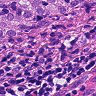
Metastatic tissue present: yes